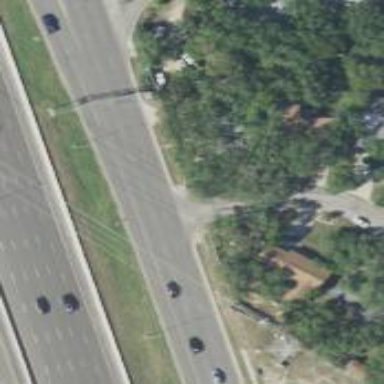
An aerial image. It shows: Secondary road with asphalt surface and frontage road.